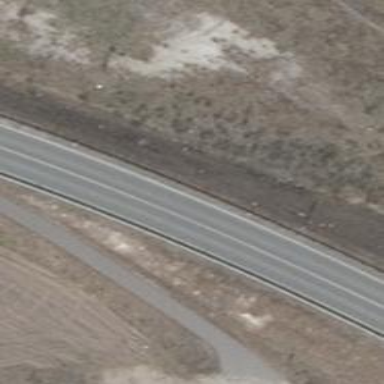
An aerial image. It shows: Secondary road with asphalt surface and embankment.